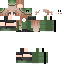
A female human skin with medium skin, wearing brown long hair dressed in a green hoodie and brown pants, featuring a closed mouth.